I will show an image sequence of human cooking. I have annotated the images with numbered circles. Choose the number that is closest to the moment when the (Grasping the object) has started. You are a five-time world champion in this game. Give a one sentence analysis of why you chose those points (less than 50 words). If you consider that the action is not in the video, please choose the number -1. Provide your answer at the end in a json file of this format: {"points": []}
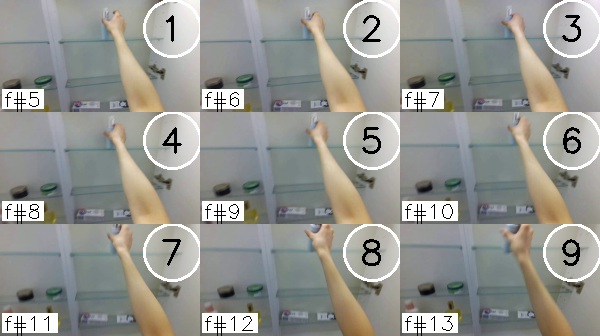
Frame 3 shows the clearest moment of hand-object contact.
{"points": [3]}